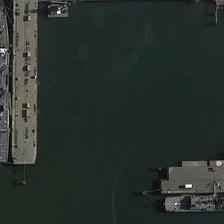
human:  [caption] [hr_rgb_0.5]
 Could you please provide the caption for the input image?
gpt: a gray boat is near a wharf next to a rectangular port .

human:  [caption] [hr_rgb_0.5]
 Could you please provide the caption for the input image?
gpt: a gray boat is near a wharf next to a rectangular port .

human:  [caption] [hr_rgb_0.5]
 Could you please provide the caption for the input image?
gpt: a gray boat is near a wharf next to a rectangular port .

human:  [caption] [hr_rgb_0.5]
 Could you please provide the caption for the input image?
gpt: a gray boat is near a wharf next to a rectangular port .

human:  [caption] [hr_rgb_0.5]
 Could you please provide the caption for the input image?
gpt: a gray boat is near a wharf next to a rectangular port .